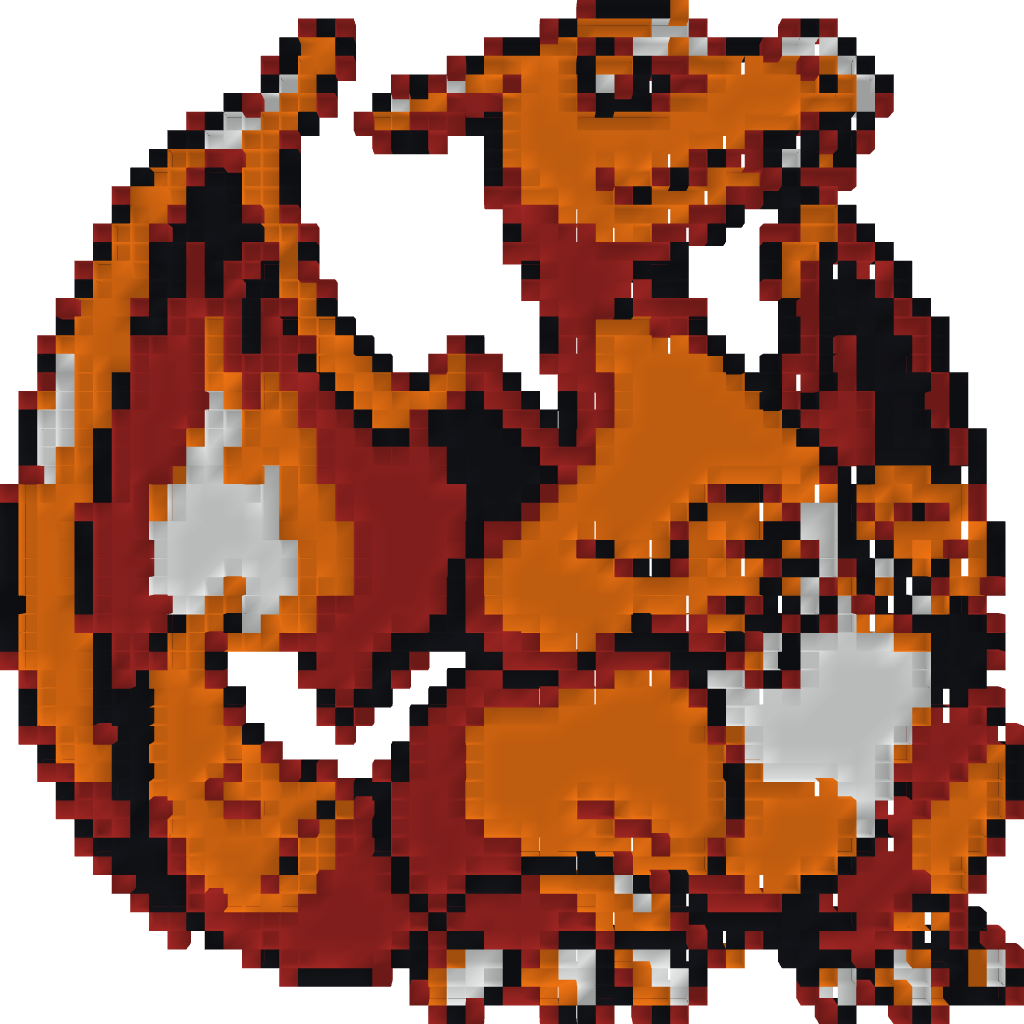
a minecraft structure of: Charizard Sprite